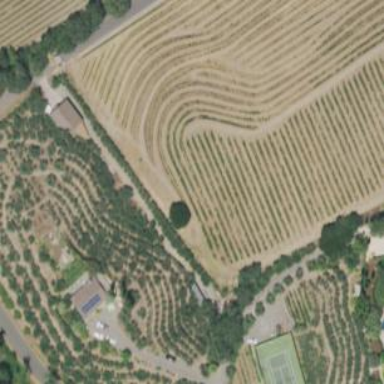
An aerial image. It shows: Orchard filled with olive trees.